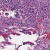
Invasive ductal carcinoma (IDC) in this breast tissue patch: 1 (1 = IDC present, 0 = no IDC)